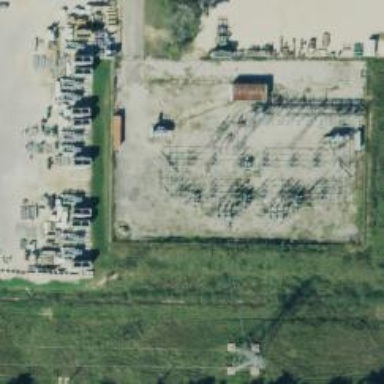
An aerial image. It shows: Switch for power supply.